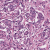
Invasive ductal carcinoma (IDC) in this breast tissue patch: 1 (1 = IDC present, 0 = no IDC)